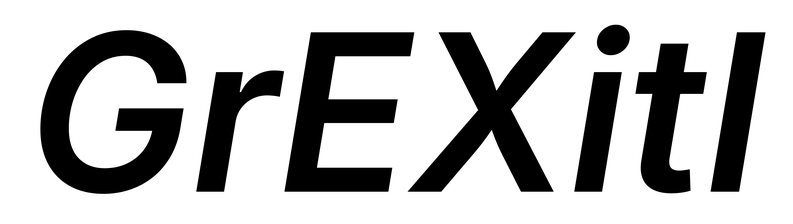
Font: Inter-Italic_SemiBold_Italic